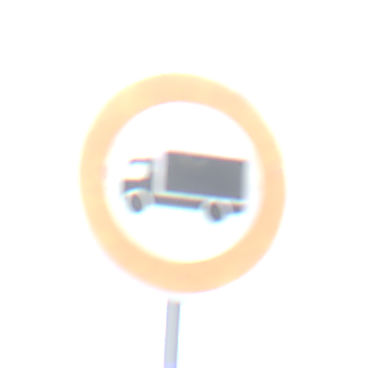
Verkehrszeichen: VerbotFuerKraftfahrzeugeUeberDreiKommaFuenfTonnen
Umgebung: Roofed, Beach
Tageszeit: Midday
Wetter: Overcast
Licht: Natural
Jahreszeit: NotSpecified
Kontrast: LowContrast